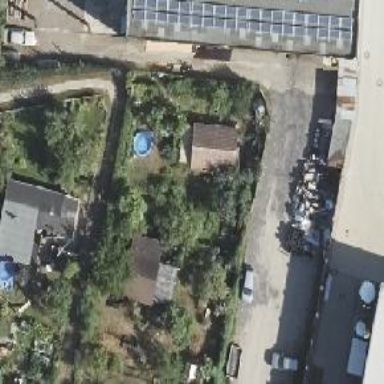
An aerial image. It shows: Plot within allotments.